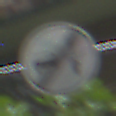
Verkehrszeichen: EndeVerbotUeberholenEinspurigeFahrzeuge
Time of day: MorningAfternoon
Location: Outdoor (Urban)
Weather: Overcast
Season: NotSpecified
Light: Natural